Question: Given a matrix of all 'positive' integers, starting from the left most column '0th', find the minimum path to the right most column '(n - 1)th'. For example:

The minimum path is the path which contains on 1's.
At any given square 'm[i, j]', we can move to 4 directions ('left, right, up, down'); of course except all corner cases at left most, right most row/column. For example, at '[0, 0]', we only can move 'right' or 'down'.
My solution is to build a graph of 'm x n' vertices, then run to compute all pair shortest path of any two vertices '(u, v)'. Then run another nested 'for' loop to check all the vertices of the '0th' column with all vertices of the '(n - 1)th' column to find the minimum path.
However, my professor suggested another algorithm by using the following recurrence:
'''
S[i, j, L] =
min(
S[i - 1, j, L - 1] + cost[i - 1, j],
S[i + 1, j, L - 1] + cost[i + 1, j],
S[i, j - 1, L - 1] + cost[i, j - 1],
S[i, j + 1, L - 1] + cost[i, j + 1]);
'''
which I have no clue how it works! Since at any given square '[i, j]' we can move in 4 direction and this make it impossible to build a table based on previous pre-computed values.
Did I miss something here? I can't see how this recurrence work out. Any idea?
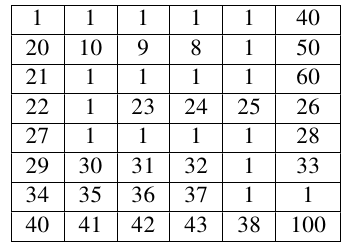
Answer: If you have S[i,j,0] = infinity, except for S[0,j,L] = 0, then it should work. Eventually all S[i,j,L]==S[i,j,L+1] and you can stop iterating. S[i,j,L] then has the cost of the shortest path from the first column to that cell.
This is how this recurrence would look in the upper-left corner for increasing values of L.
'''
0 inf inf inf inf
0 inf inf inf inf
0 inf inf inf inf
0 1 inf inf inf inf
0 20 inf inf inf inf
0 21 inf inf inf inf
0 1 2 inf inf inf
0 2 30 inf inf inf
0 21 22 inf inf inf
0 1 2 3 inf inf
0 2 3 39 inf inf
0 12 22 23 inf inf
0 1 2 3 4 inf
0 2 3 4 47 inf
0 12 12 23 24 inf
0 1 2 3 4 5
0 2 3 4 5 48
0 12 12 12 24 25
0 1 2 3 4 5
0 2 3 4 5 6
0 12 12 12 6 25
0 1 2 3 4 5
0 2 3 4 5 6
0 12 12 7 6 7
0 1 2 3 4 5
0 2 3 4 5 6
0 12 8 7 6 7
0 1 2 3 4 5
0 2 3 4 5 6
0 9 8 7 6 7
'''
No further changes will take place in the upper-left corner. You can see that it is slowly discovering the minimum cost to reach each cell.